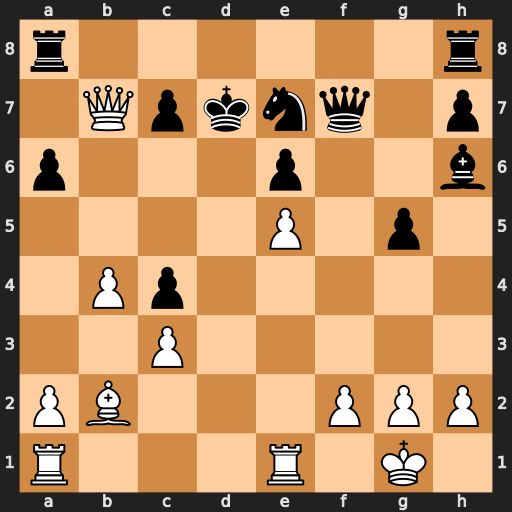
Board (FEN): r6r/1Qpknq1p/p3p2b/4P1p1/1Pp5/2P5/PB3PPP/R3R1K1
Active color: w
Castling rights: -
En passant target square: -
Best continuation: Rad1+ Nd5 Rxd5+ exd5 e6+ Qxe6 Rxe6